Aerial crown-view tile of a tropical tree (Barro Colorado Island, Panama), acquired 20240813:
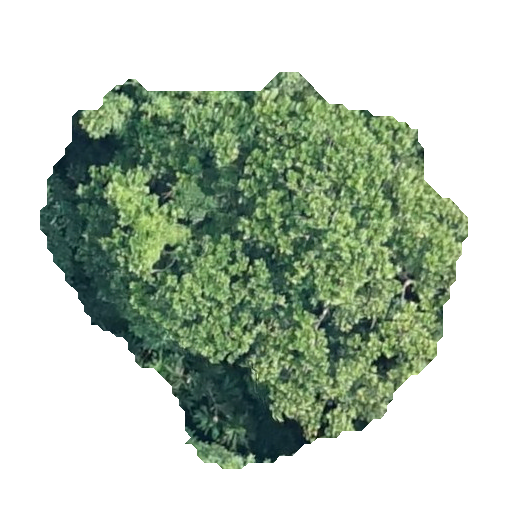
Species: Anacardium excelsum
GBIF accepted scientific name: Anacardium excelsum
Crown area: 175.332 m²